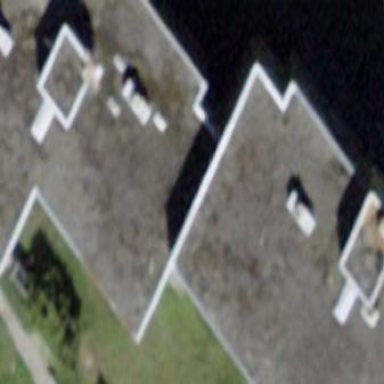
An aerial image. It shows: Flat-roofed apartment building.